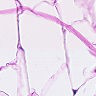
Metastatic tissue present: no